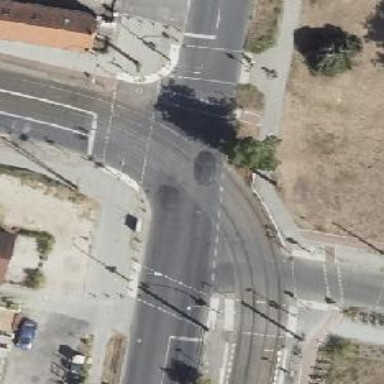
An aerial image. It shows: Tram level crossing with traffic signals.